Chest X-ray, AP view. Patient: 66 years old, sex M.
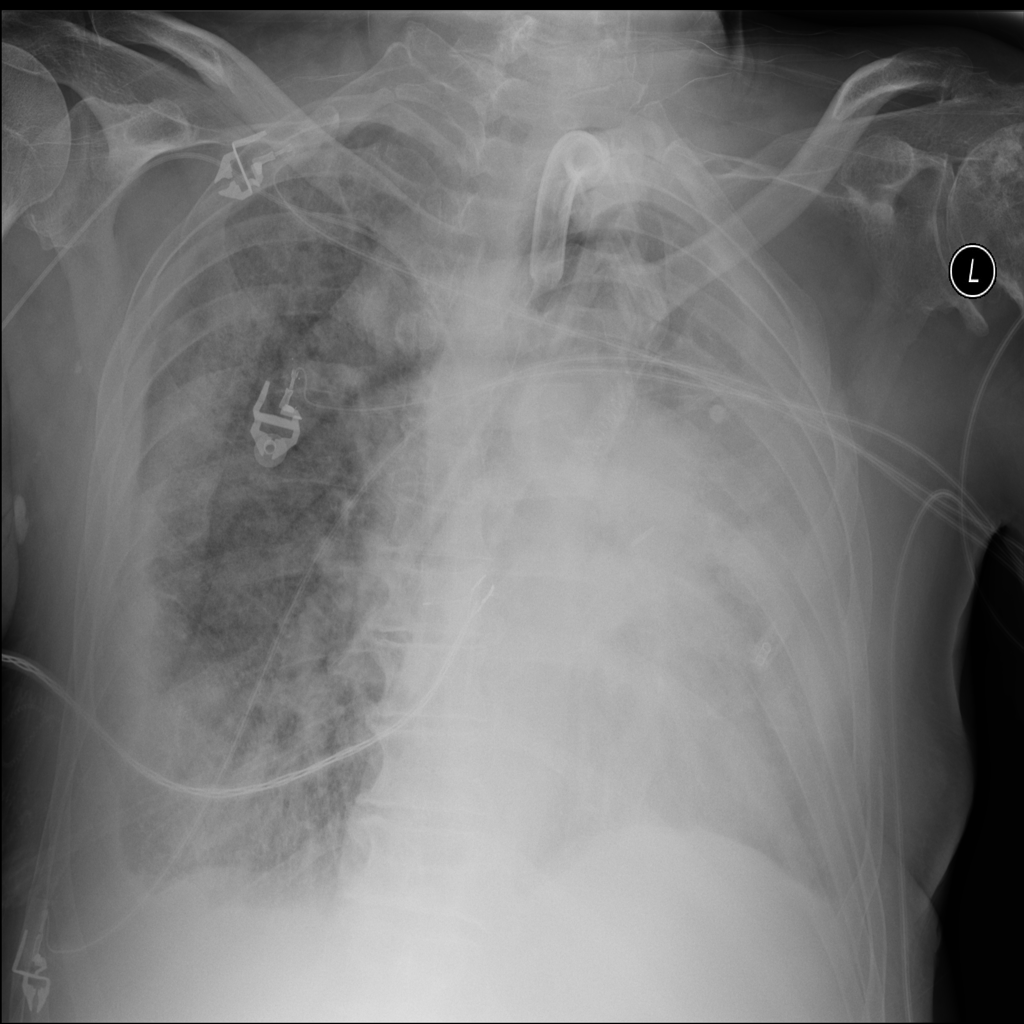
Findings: Infiltration, Pleural_Thickening